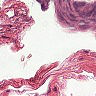
Metastatic tissue present: no